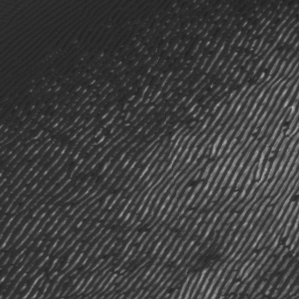
Label: frost